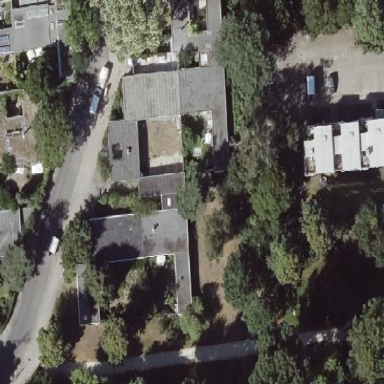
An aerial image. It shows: Semi-detached house with flat roof.